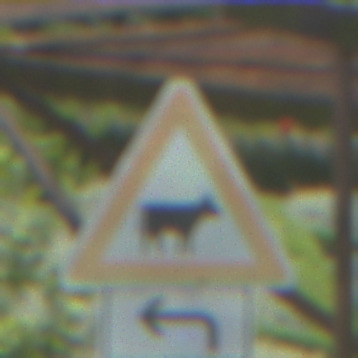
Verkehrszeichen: ViehtriebLinks
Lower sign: RichtungsangabeDurchPfeile2
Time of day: Midday
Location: Outdoor (Nature)
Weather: PartlyCloudy
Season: NotSpecified
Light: Natural